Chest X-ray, PA view. Patient: 46 years old, sex M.
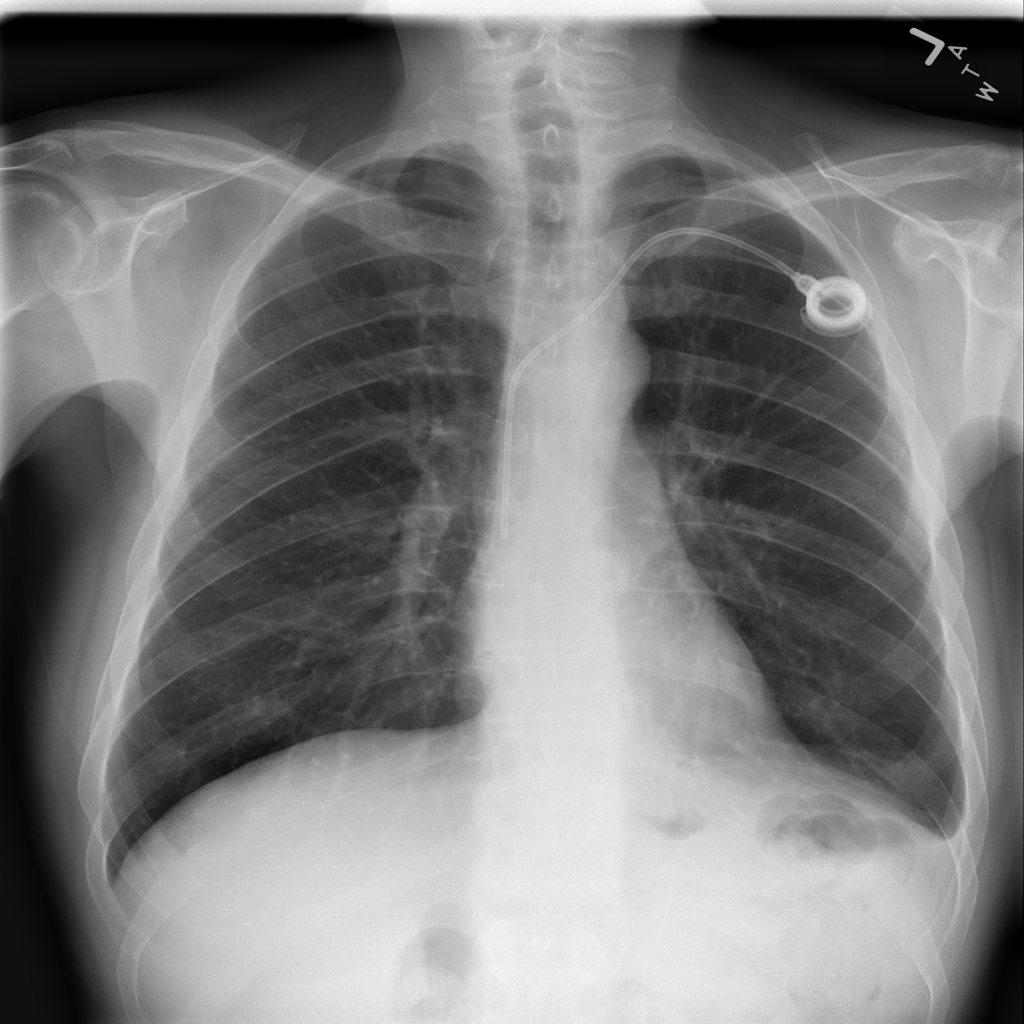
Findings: Effusion, Mass